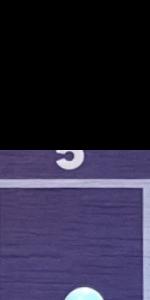
Label: Empty